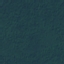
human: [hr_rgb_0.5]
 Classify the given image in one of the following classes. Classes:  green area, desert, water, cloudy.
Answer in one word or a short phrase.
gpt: green area